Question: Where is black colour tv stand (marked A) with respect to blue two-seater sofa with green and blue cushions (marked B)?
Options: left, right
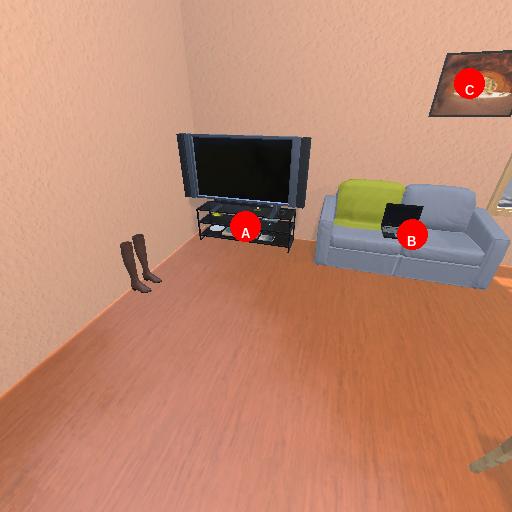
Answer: left